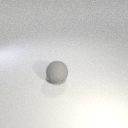
large gray rubber sphere